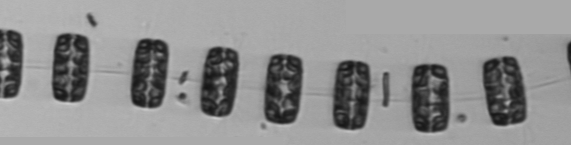
Label: Thalassiosira